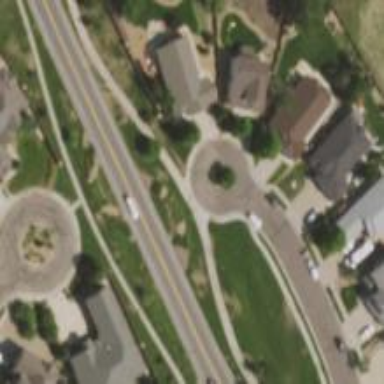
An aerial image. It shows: Turning loop on the road.